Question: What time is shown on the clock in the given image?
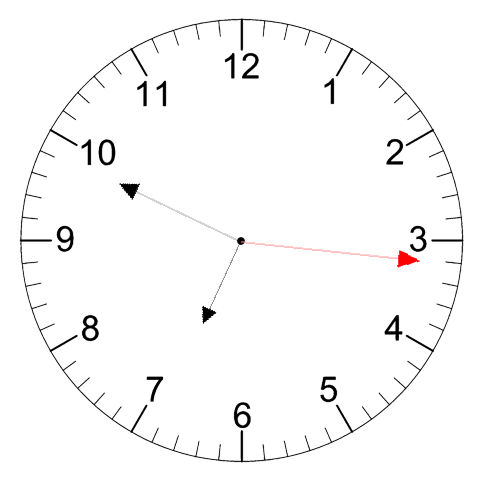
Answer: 06:49:16